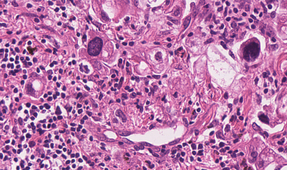
Tumor epithelial tissue: yes
Tumor-associated stroma tissue: yes
Normal tissue: no